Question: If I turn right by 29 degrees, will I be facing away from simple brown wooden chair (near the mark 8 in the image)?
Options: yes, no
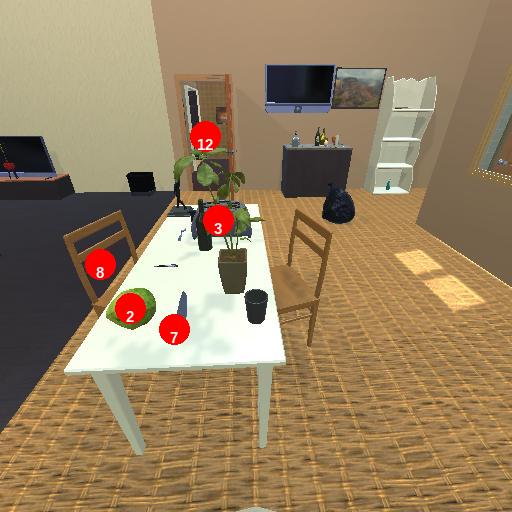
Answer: yes